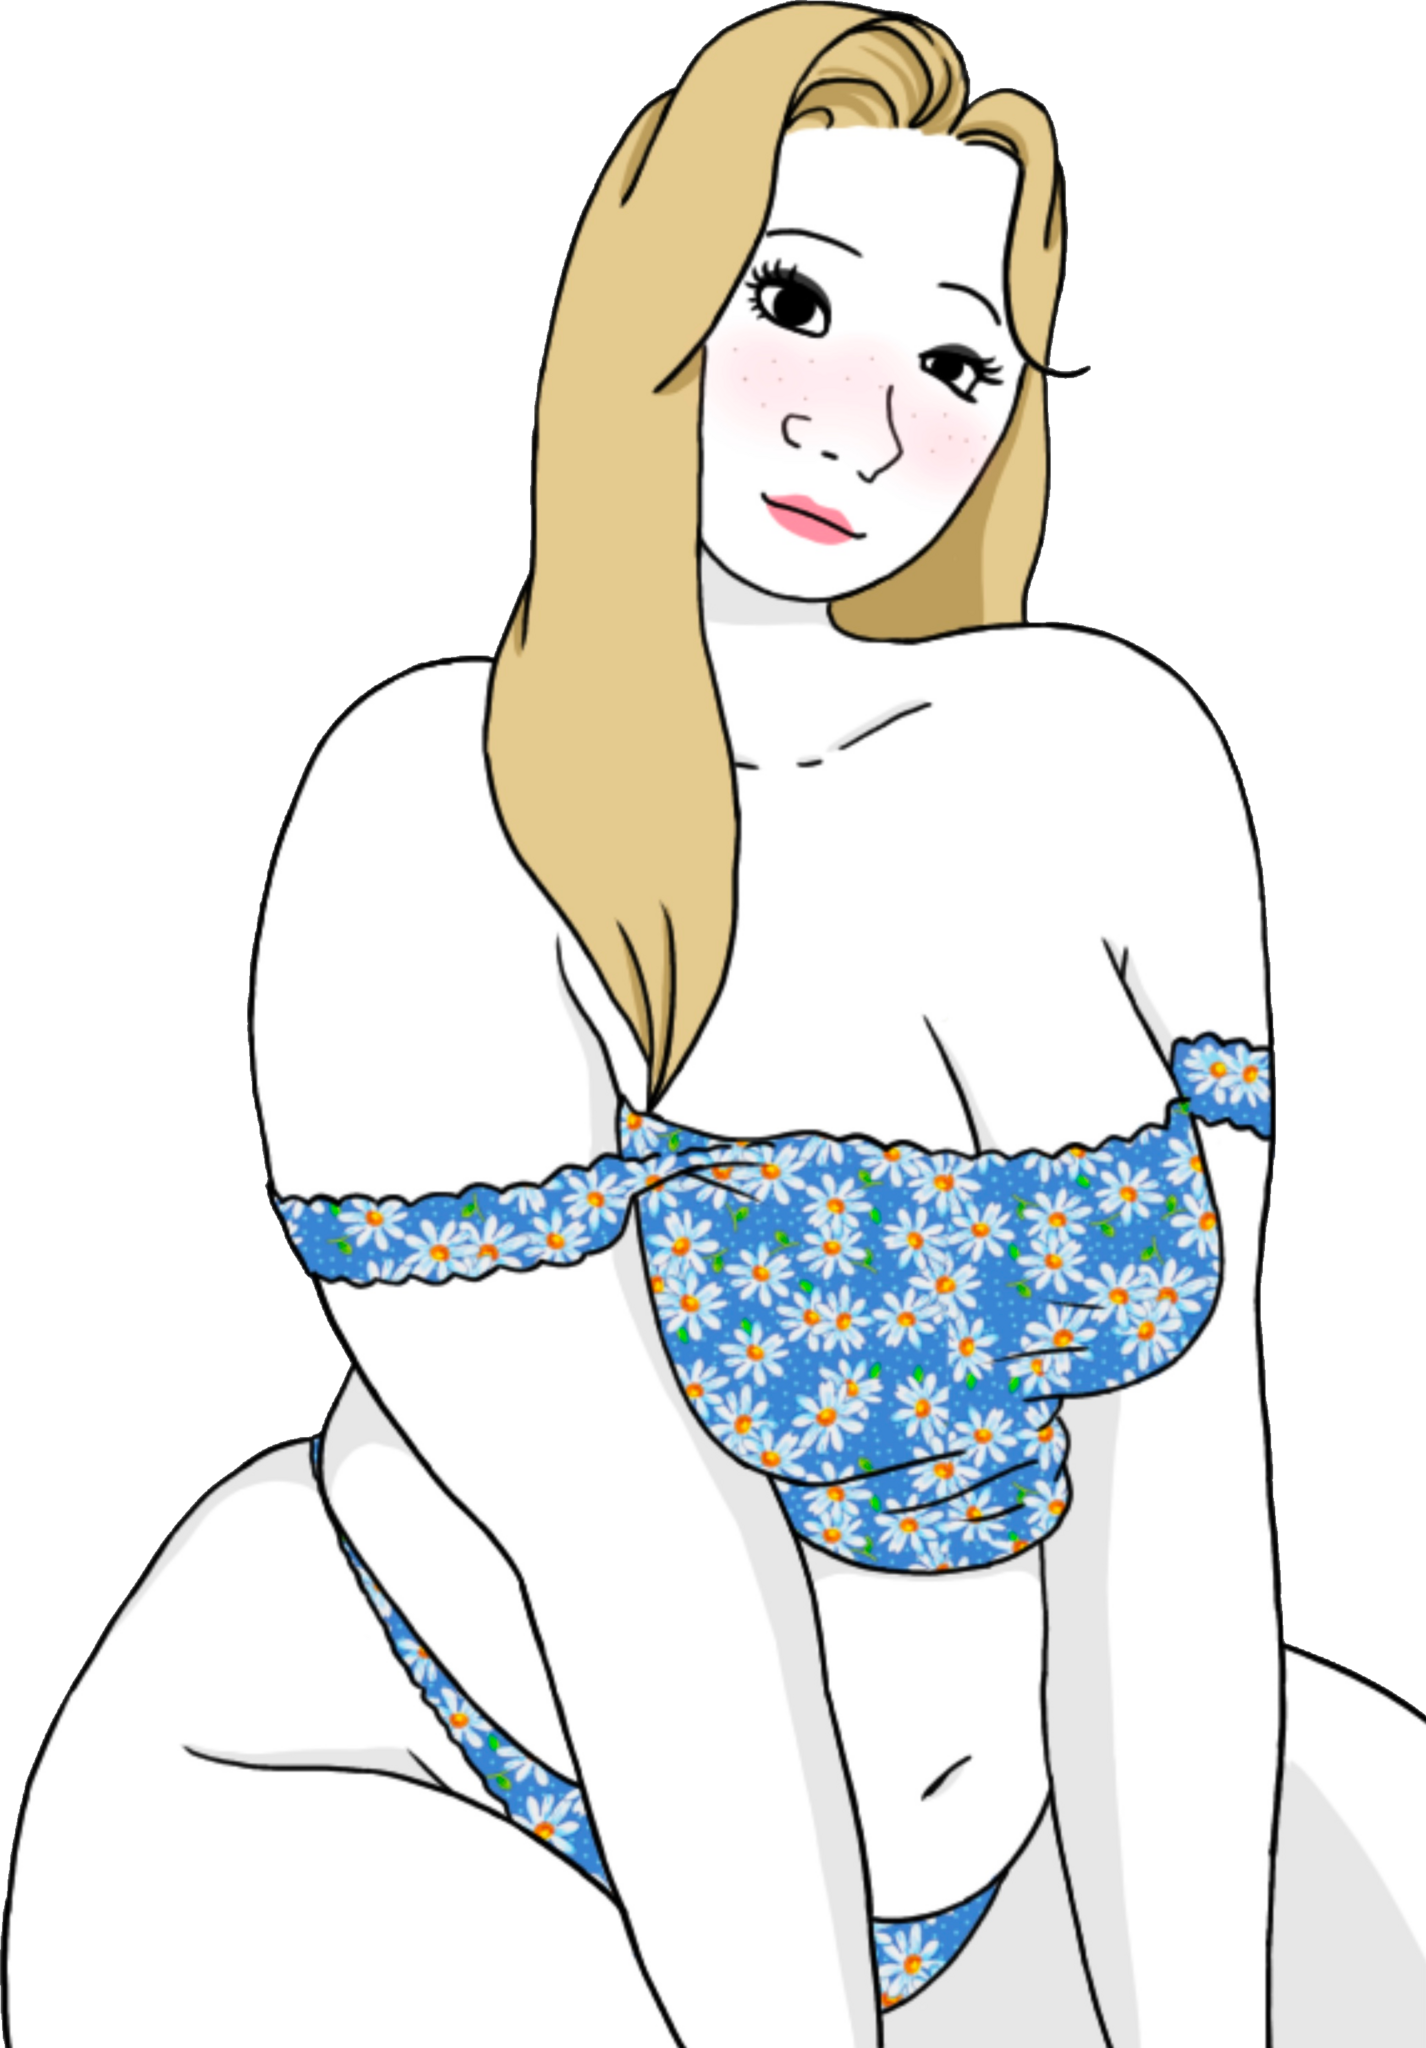
Label: 5_Trad_Wife